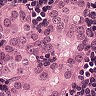
Metastatic tissue present: yes